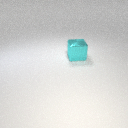
large cyan metal cube